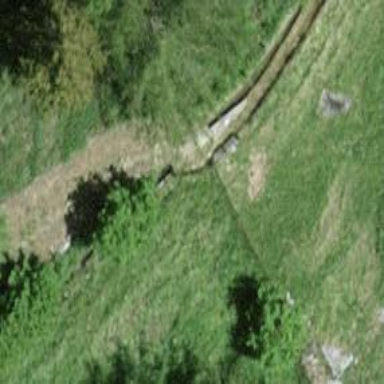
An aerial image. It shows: Culvert tunnel underneath ditch.